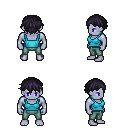
a pixel art fantasy rpg character, male body template, dark elf, purple skin, teal pirate shirt, teal pants, raven short bangs hairstyle, four views (front, back, left, right), 2x2 character sprite sheet, small pixel art, hard edges, no anti-aliasing